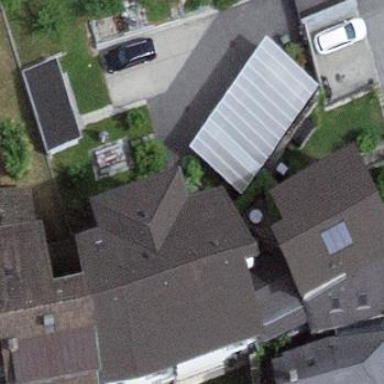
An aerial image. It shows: Carport with flat roof.